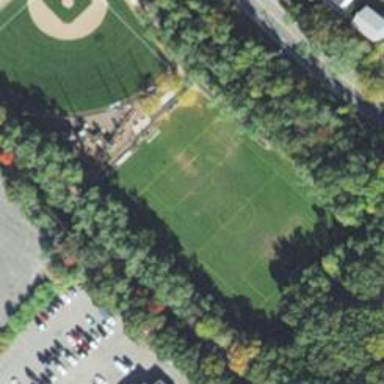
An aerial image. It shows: Soccer pitch designated for leisure and sports activities.